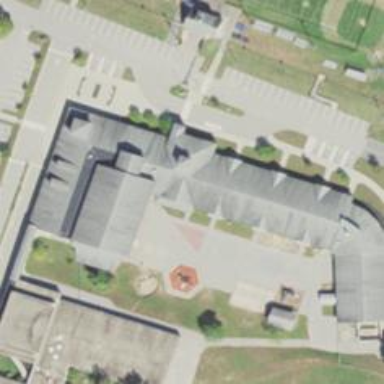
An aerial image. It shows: School building.